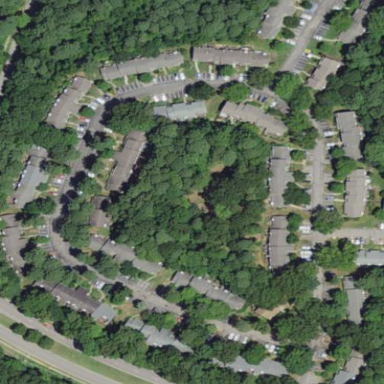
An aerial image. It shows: Residential area within neighborhood.